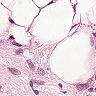
Metastatic tissue present: yes